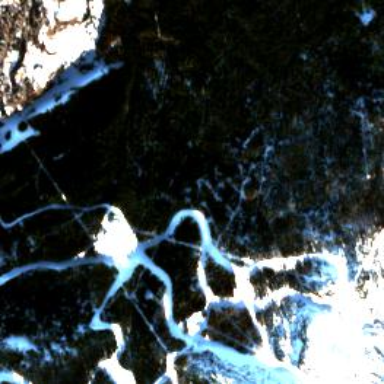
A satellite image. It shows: Area designated for winter sports.